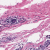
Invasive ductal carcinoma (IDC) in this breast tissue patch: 0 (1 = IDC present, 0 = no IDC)